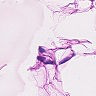
Metastatic tissue present: no